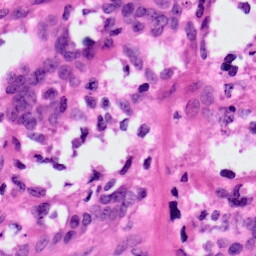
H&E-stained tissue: Ovarian